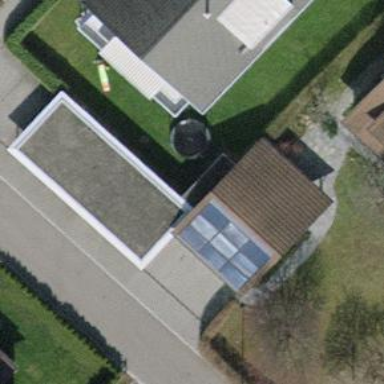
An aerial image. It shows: Group of garages.